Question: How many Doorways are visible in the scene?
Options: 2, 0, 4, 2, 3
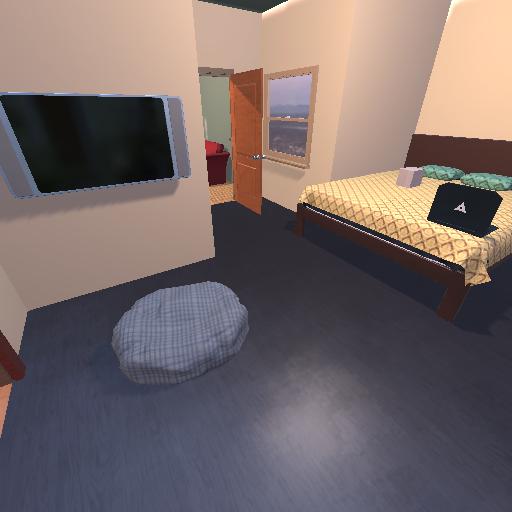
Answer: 2